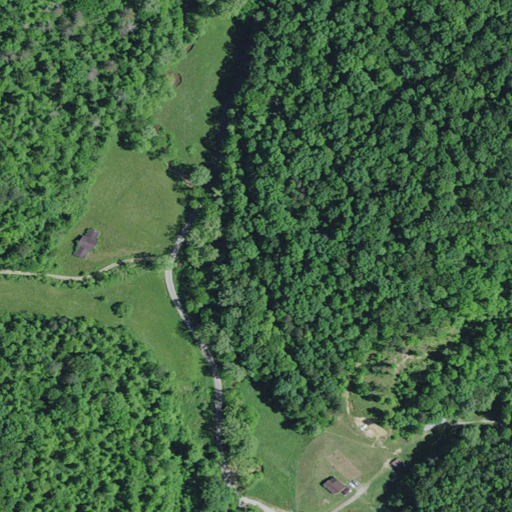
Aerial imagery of valley in Kentucky named Grapevine Hollow containing deciduous forest, open development, mixed forest, pasture, low intensity development, and grassland